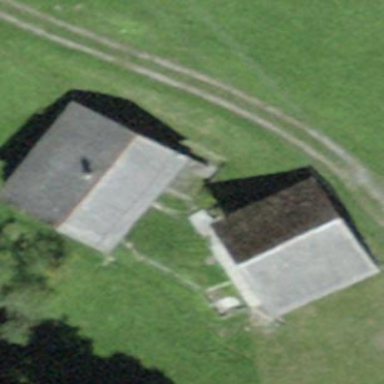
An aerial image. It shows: Farm auxiliary building.